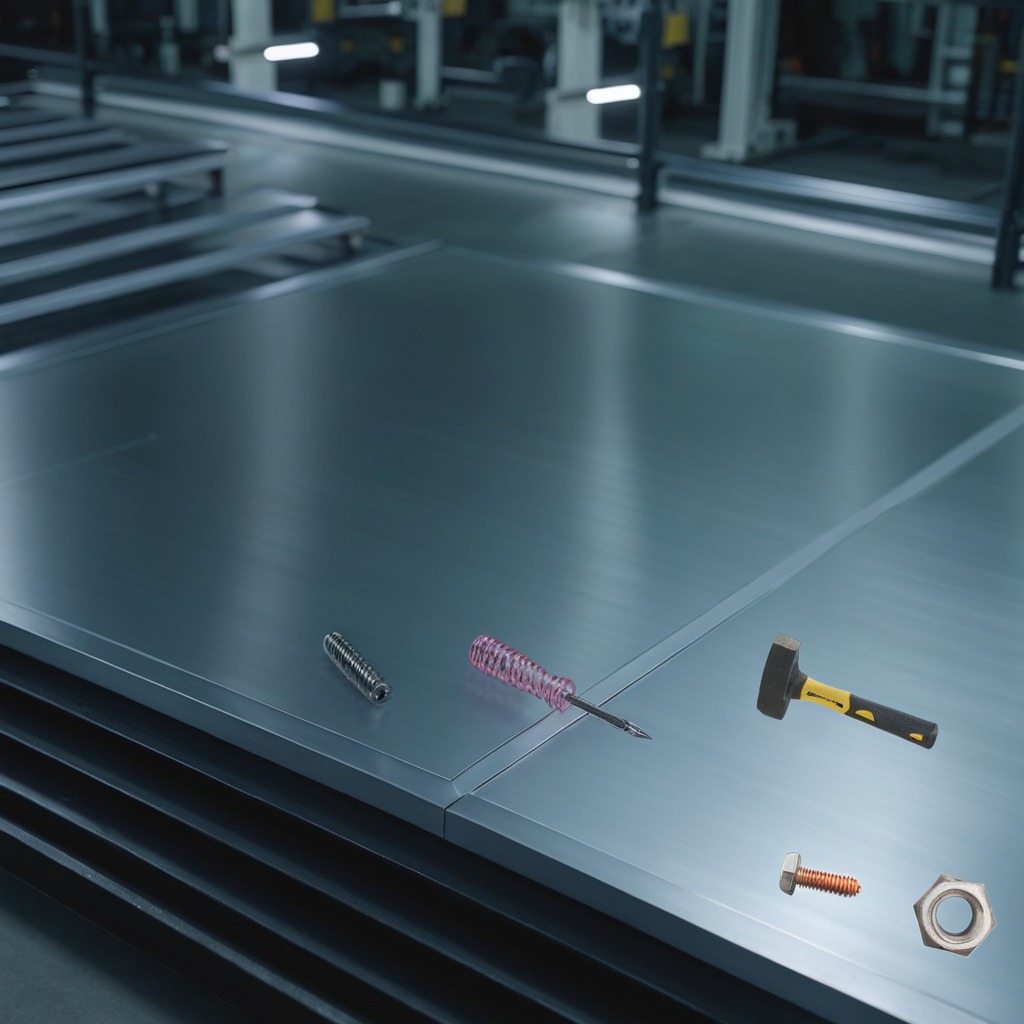
A hammer, a metal machine screw, a coiled metal spring, a screwdriver, and a metal nut are lying on the metal table.